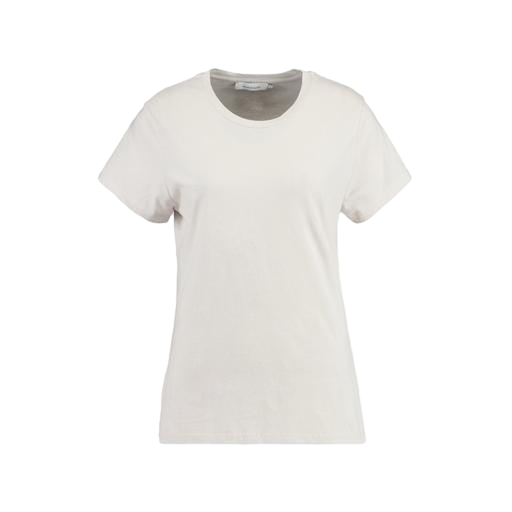
off-white classic t-shirt, beige tshirt, regular t-shirt, white background